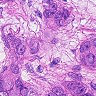
Metastatic tissue present: yes